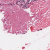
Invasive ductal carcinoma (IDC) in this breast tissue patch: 0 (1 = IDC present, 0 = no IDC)